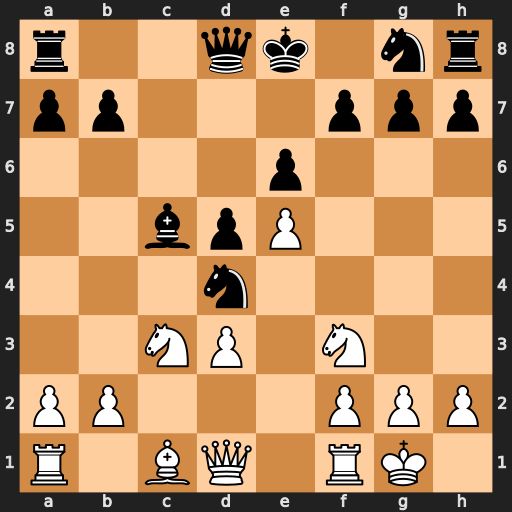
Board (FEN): r2qk1nr/pp3ppp/4p3/2bpP3/3n4/2NP1N2/PP3PPP/R1BQ1RK1
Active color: w
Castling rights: kq
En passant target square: -
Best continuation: Nxd4 Bxd4 Qa4+ Qd7 Qxd4